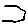
Label: hexagon